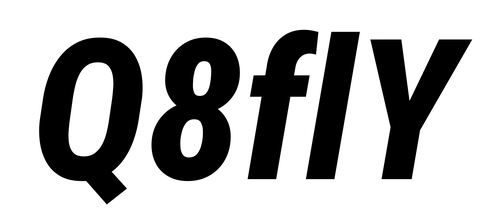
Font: Roboto-Italic_Condensed_ExtraBold_Italic